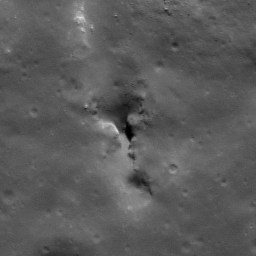
Pit: Copernicus 21
Host crater: Copernicus
Host type: impact_melt
Lunar coordinates: latitude 10.194, longitude 339.847